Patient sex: F
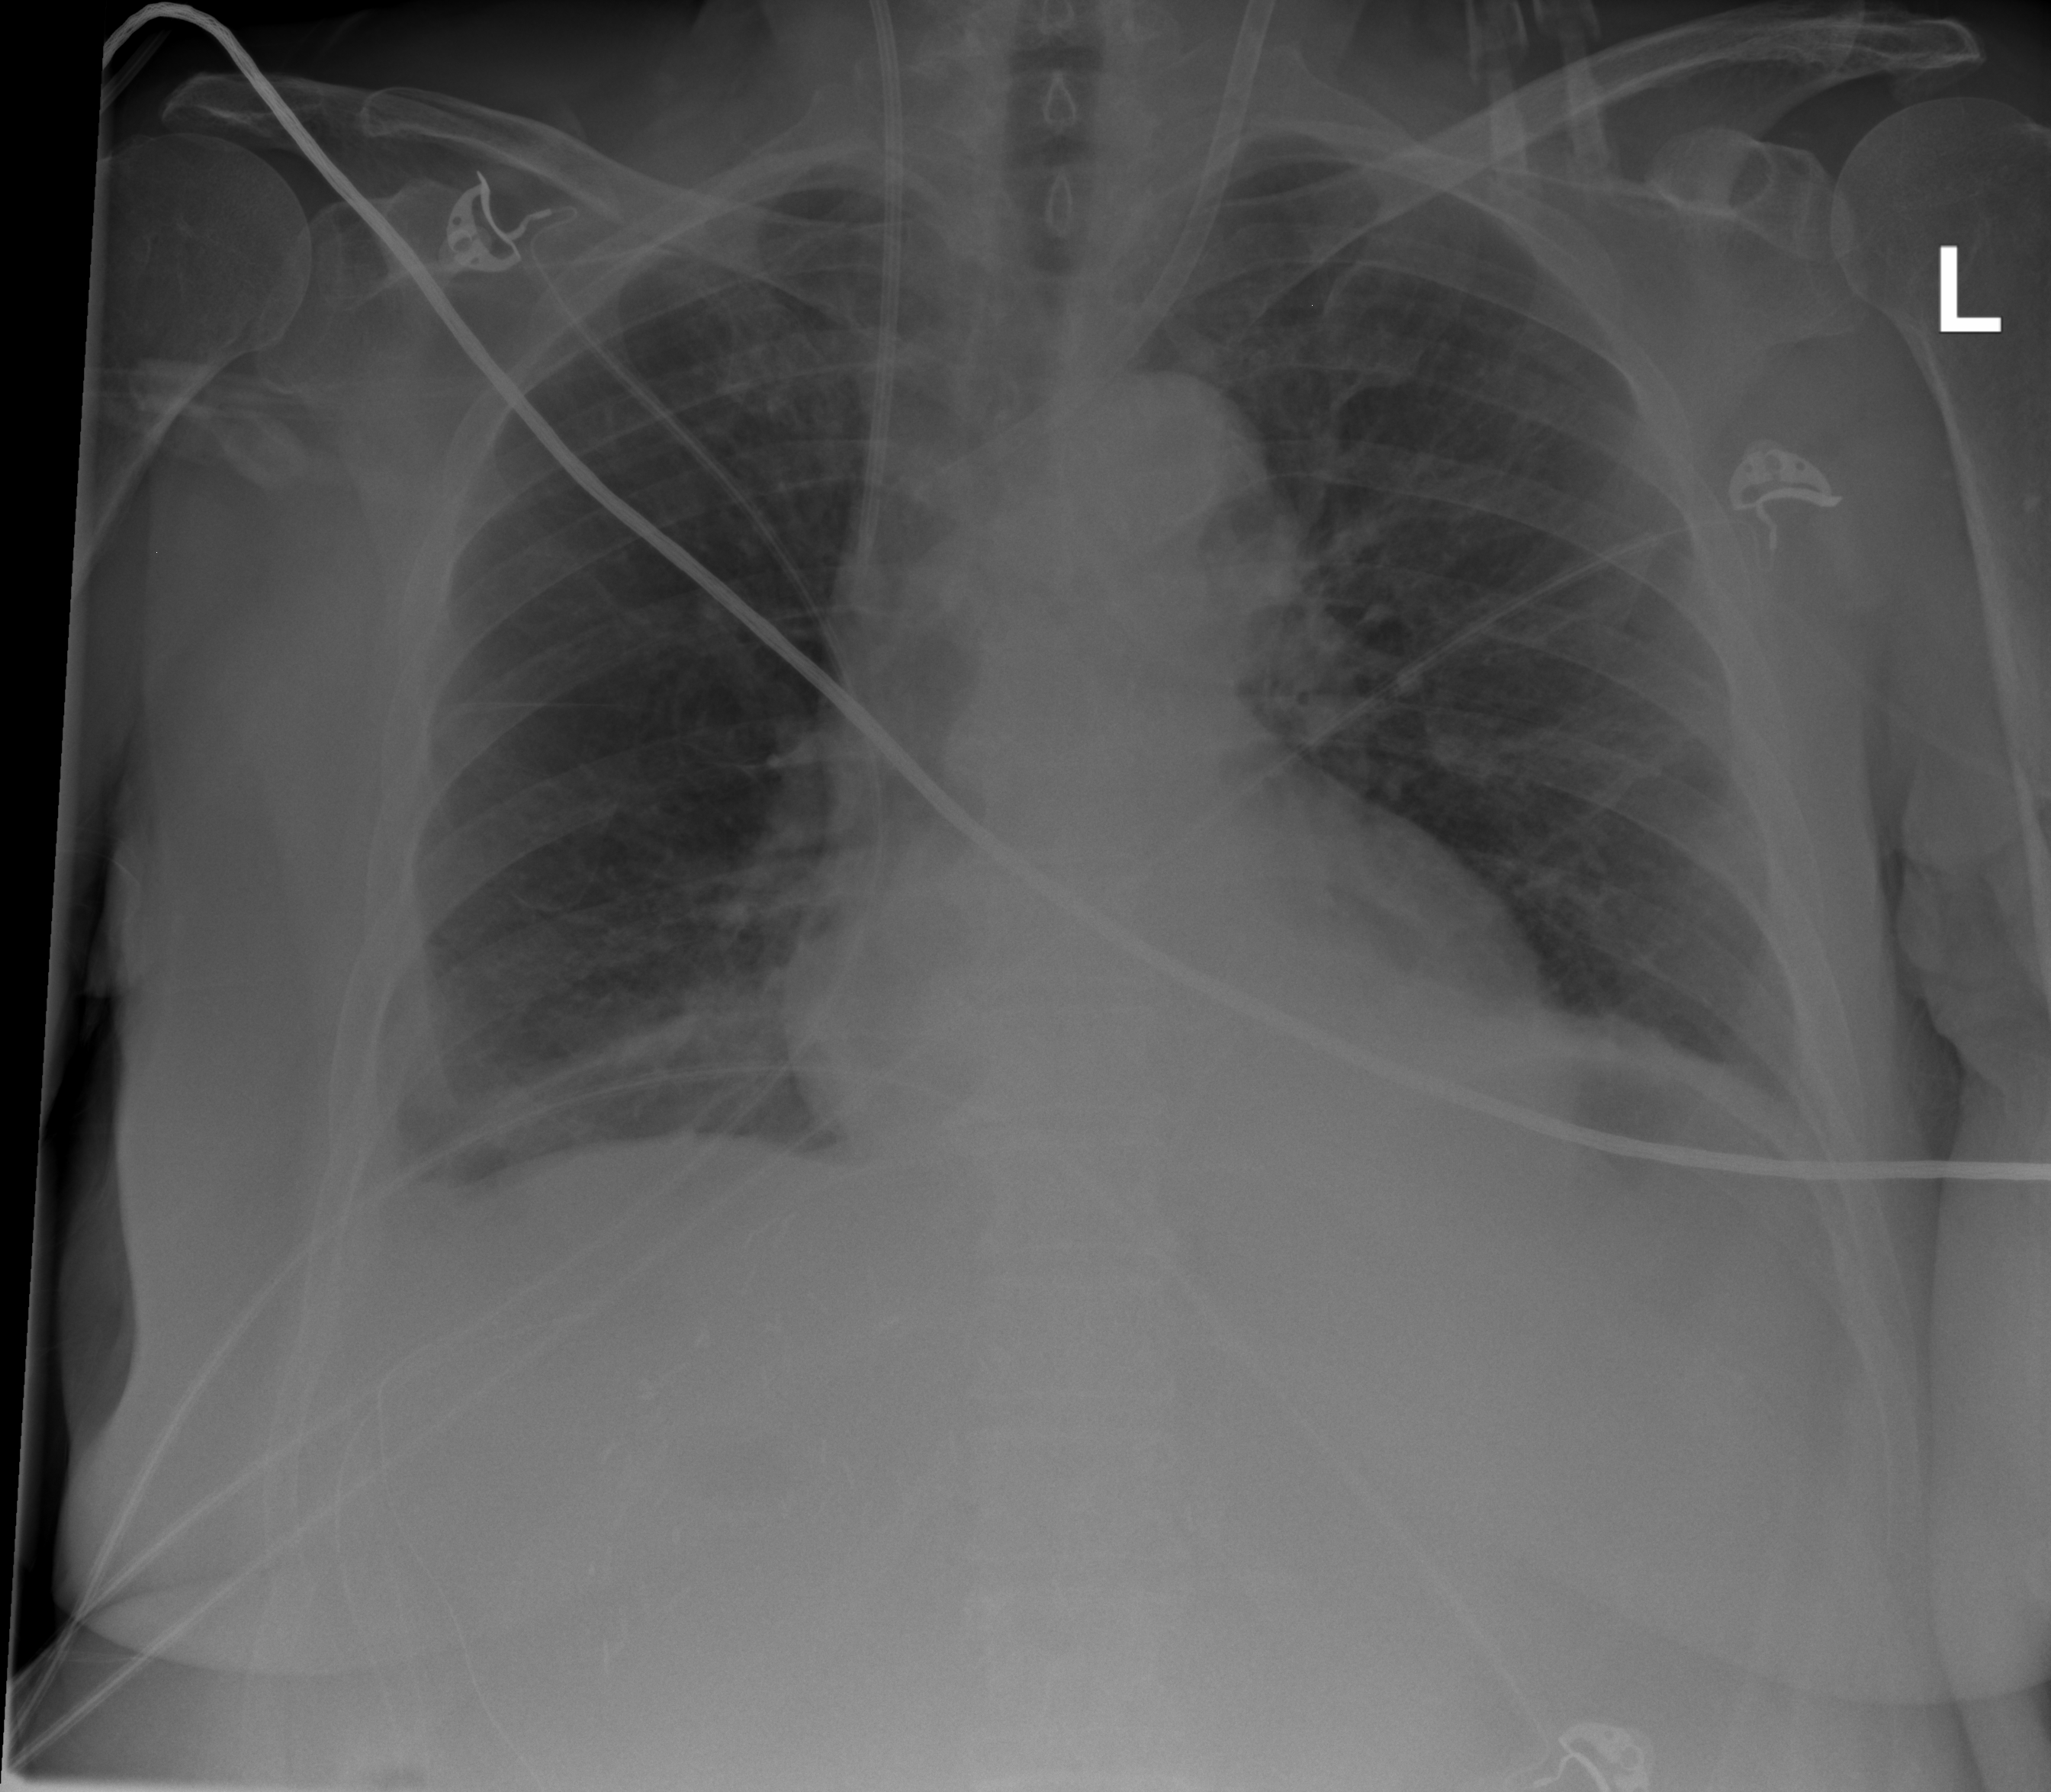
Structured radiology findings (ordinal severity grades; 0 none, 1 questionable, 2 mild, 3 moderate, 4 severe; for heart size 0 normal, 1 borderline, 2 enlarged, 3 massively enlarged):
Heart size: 1
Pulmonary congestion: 0
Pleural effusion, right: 2
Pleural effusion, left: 2
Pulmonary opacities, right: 0
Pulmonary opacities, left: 0
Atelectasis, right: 2
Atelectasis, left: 2